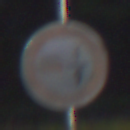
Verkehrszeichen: VerbotUeberholenEinspurigeFahrzeuge
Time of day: Night
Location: Outdoor (Suburban)
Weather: PartlyCloudy
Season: NotSpecified
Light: Artificial